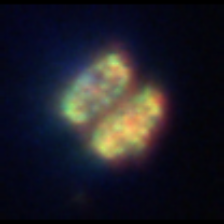
Taxon: Thalassiosira
Group: Diatoms